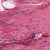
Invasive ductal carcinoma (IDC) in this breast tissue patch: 0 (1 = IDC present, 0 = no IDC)